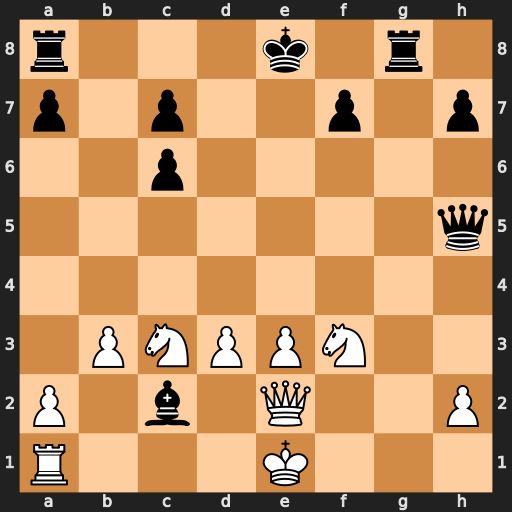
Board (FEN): r3k1r1/p1p2p1p/2p5/7q/8/1PNPPN2/P1b1Q2P/R3K3
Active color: w
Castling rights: Qq
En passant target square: -
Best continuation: Kd2 Bxd3 Kxd3